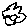
Label: cloud